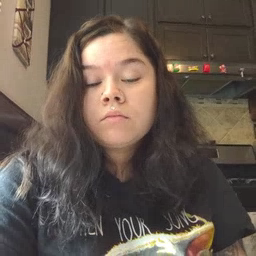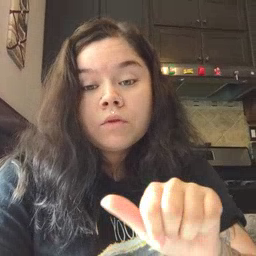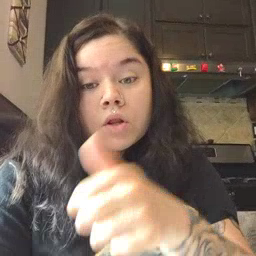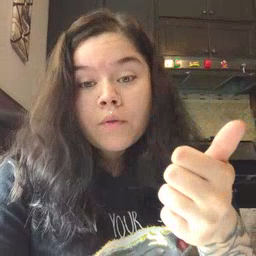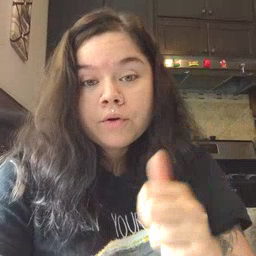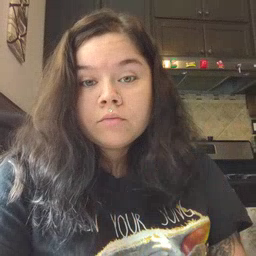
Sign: another